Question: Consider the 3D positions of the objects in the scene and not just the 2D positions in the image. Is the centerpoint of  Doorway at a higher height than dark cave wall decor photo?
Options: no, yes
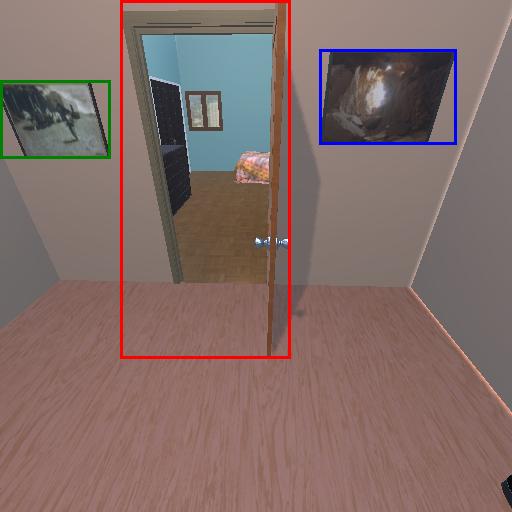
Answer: no